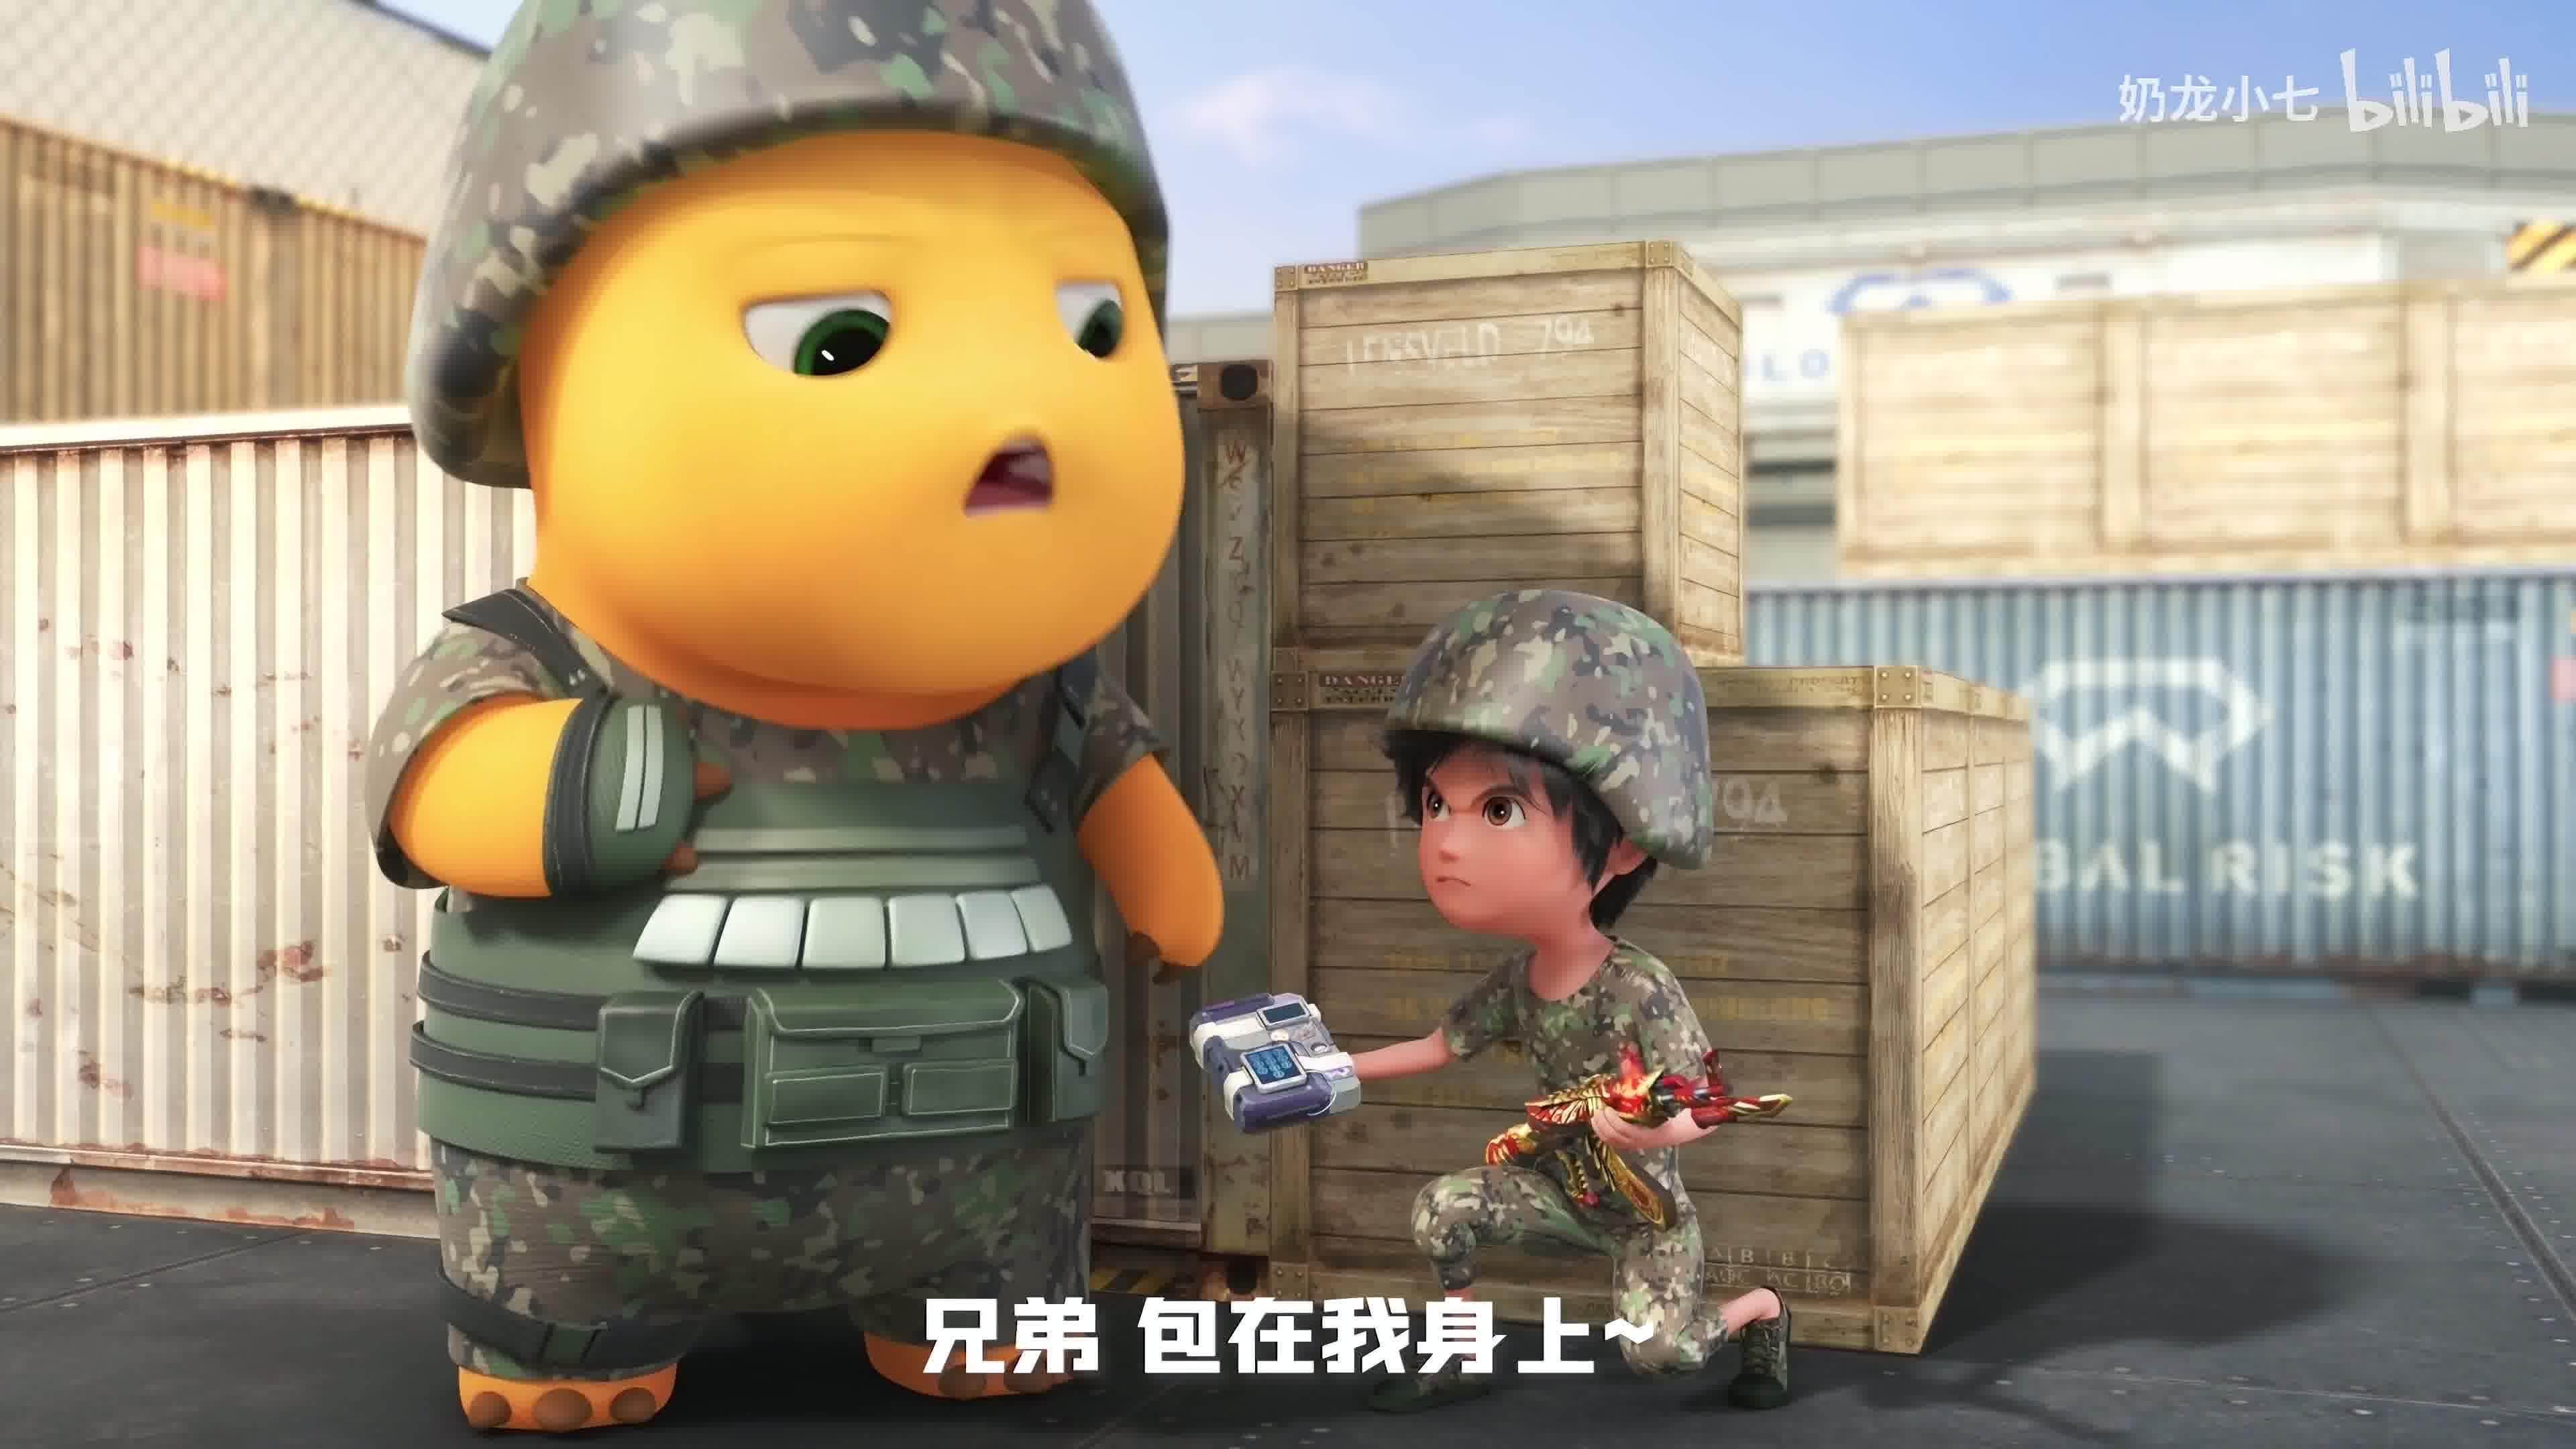
Label: nailong